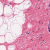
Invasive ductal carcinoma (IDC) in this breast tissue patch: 0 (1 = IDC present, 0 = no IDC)